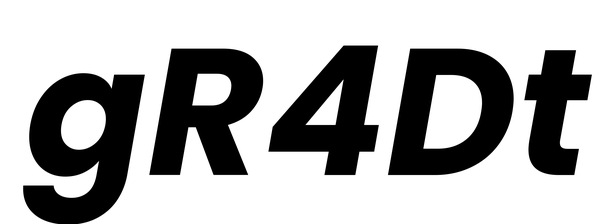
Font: Poppins-BoldItalic